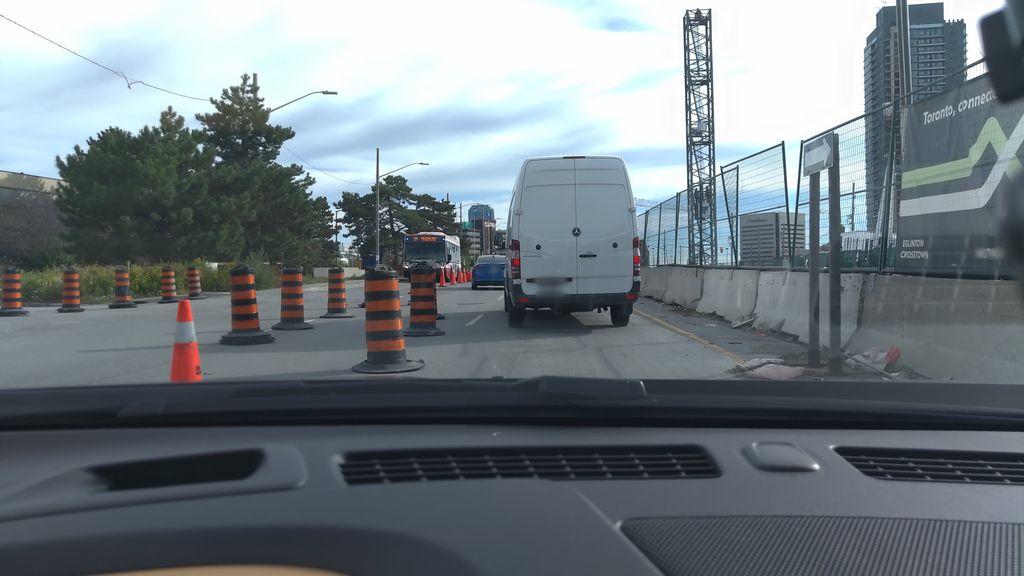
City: toronto